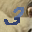
Label: 3